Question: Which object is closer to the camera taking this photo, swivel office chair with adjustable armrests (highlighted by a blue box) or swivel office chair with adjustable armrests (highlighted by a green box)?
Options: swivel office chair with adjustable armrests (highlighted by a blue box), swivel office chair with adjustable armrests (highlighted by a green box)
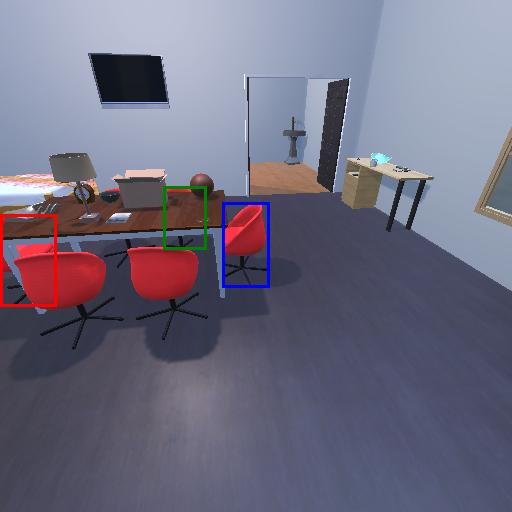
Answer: swivel office chair with adjustable armrests (highlighted by a blue box)